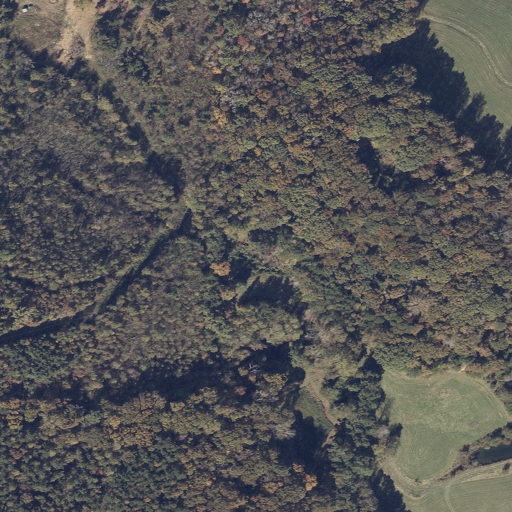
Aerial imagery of gap in Alabama named Mulligan Gap containing deciduous forest, pasture, mixed forest, and evergreen forest